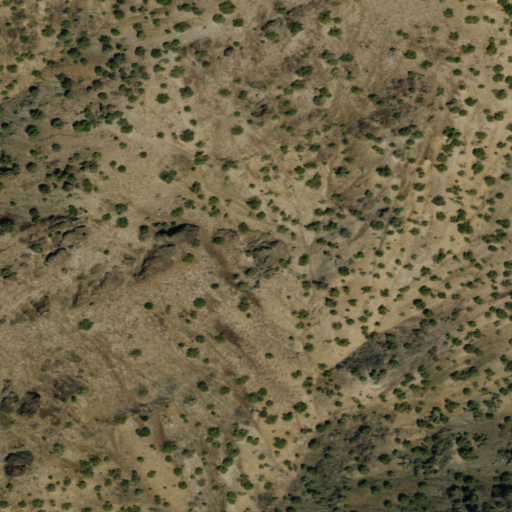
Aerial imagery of mountains in Nevada named Jackson Mountains containing shrub and evergreen forest